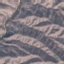
Label: HerbaceousVegetation